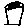
Label: circle